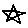
Label: star